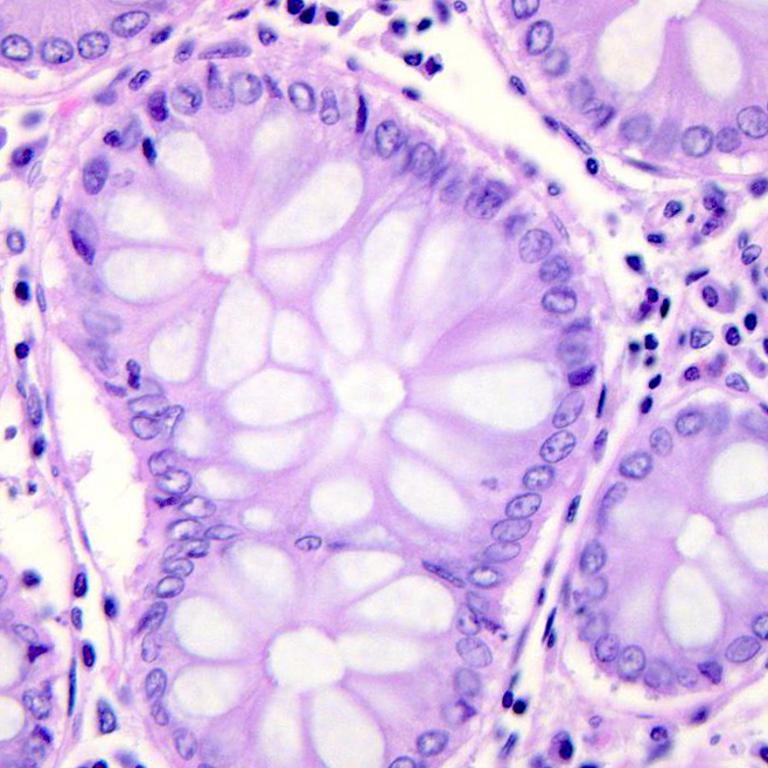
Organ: colon
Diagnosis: benign